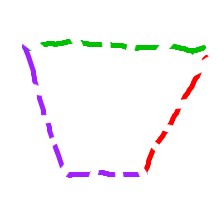
Shape: trapezoid